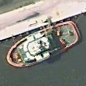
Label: Towing_vessel